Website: bh-photo
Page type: gifting
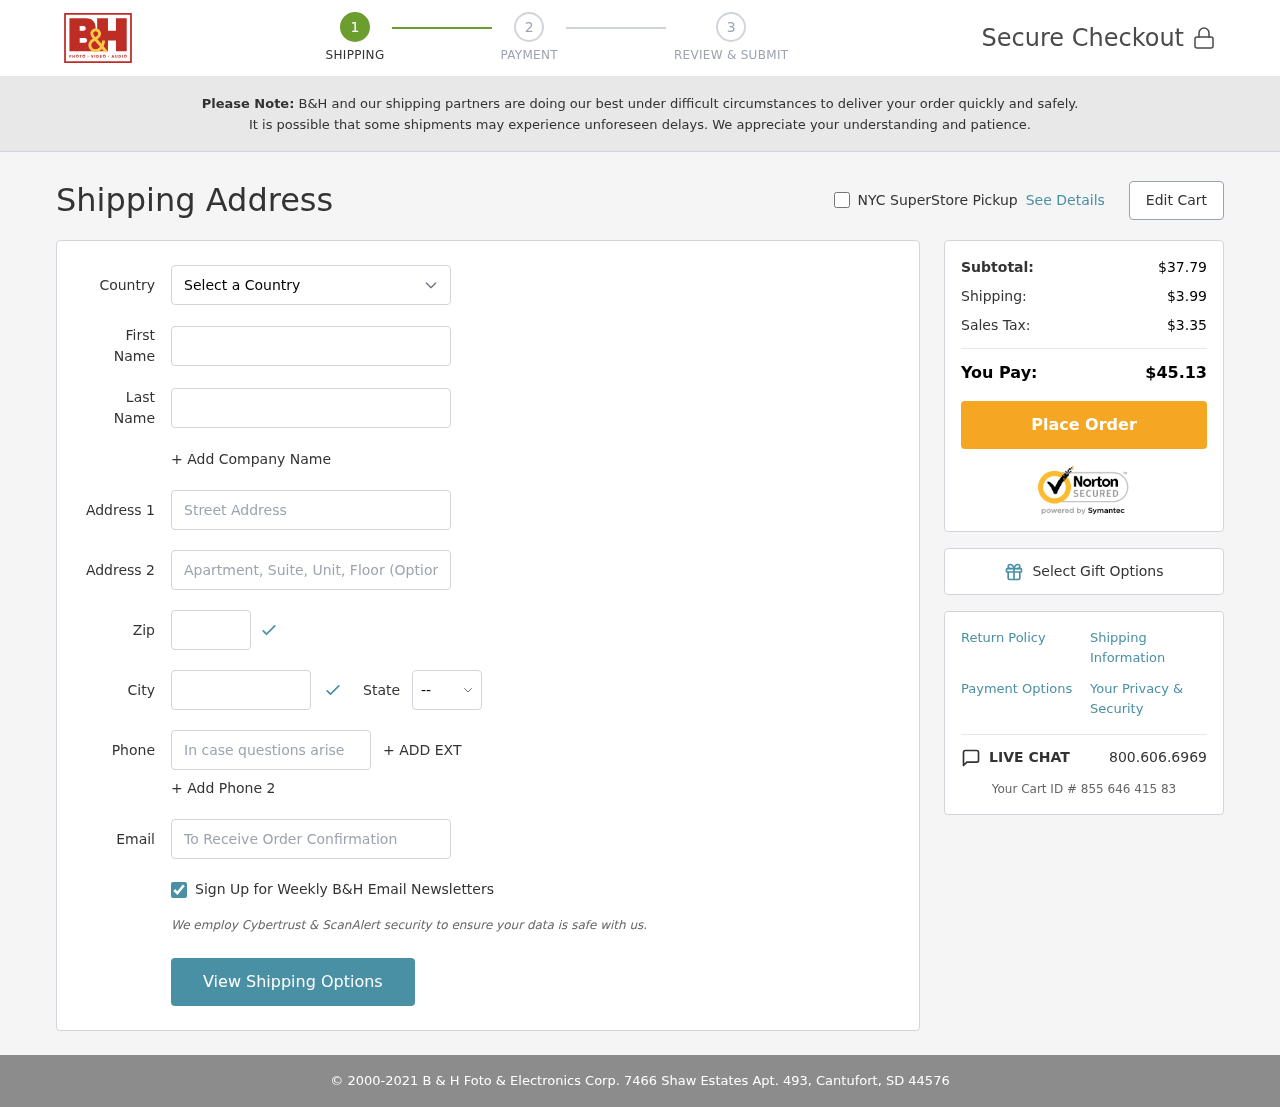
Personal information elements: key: PII_CITY
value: Cantufort
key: PII_COUNTRY
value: United States
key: PII_EMAIL
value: lmercado@yahoo.com
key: PII_FIRSTNAME
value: Laura
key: PII_LASTNAME
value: Mercado
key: PII_PHONE
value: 8983335564
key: PII_POSTCODE
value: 44576
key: PII_STATE_ABBR
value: SD
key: PII_STREET
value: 7466 Shaw Estates Apt. 493
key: PII_STREET2
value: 202 Williams Forge Apt. 169
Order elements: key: ORDER_SUBTOTAL
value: $37.79
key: ORDER_SHIPPING_COST
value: $3.99
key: ORDER_TAX
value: $3.35
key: ORDER_TOTAL
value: $45.13
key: ORDER_ID
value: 855 646 415 83